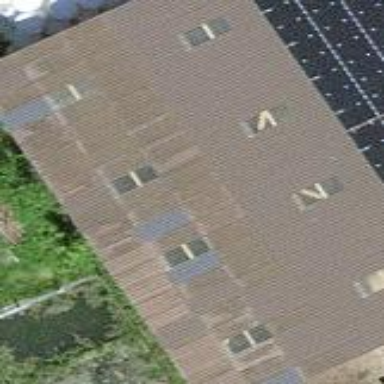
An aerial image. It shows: Shed building.